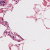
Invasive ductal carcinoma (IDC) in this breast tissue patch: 1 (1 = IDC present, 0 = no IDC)